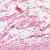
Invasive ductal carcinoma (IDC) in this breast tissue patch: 0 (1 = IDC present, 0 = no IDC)